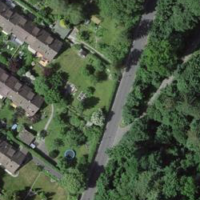
EUNIS habitat code: 55
Species observed at this site:
Apoderus coryli
Acer campestre
Grammoptera ruficornis
Chloris chloris
Baccha elongata